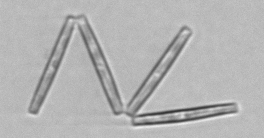
Label: Thalassionema